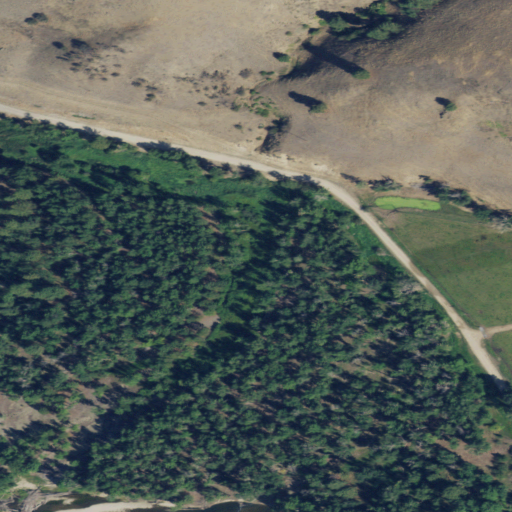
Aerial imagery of valley in Montana named Deer Hollow containing herbaceous wetlands, grassland, shrub, open development, evergreen forest, pasture, low intensity development, and woody wetlands